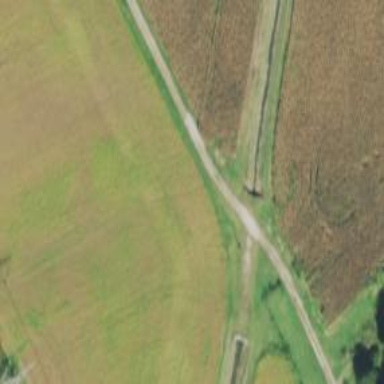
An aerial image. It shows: Culvert tunnel.